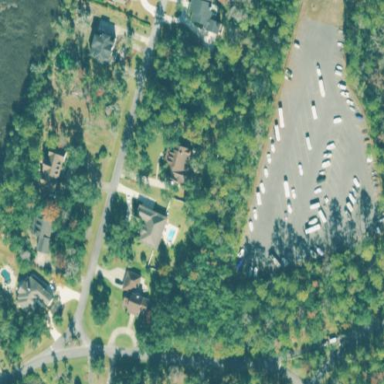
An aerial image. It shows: Paved area designated for boat storage.